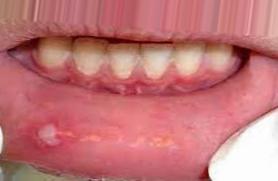
Condition: Mouth Ulcer